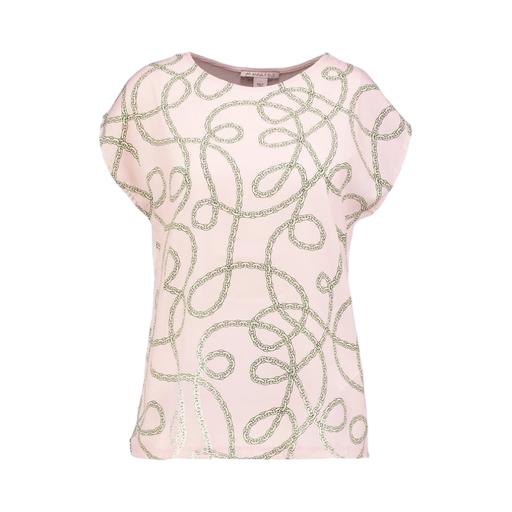
pink printed studded t-shirt only macy, t-shirt twist graphic, short-sleeve top only macy, white background